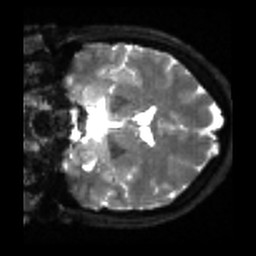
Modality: sbref
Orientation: coronal
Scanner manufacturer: siemens
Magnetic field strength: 3 T
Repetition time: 4 s
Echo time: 0.0594 s